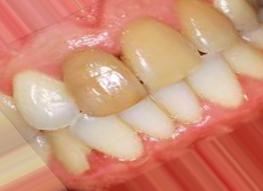
Condition: Tooth Discoloration